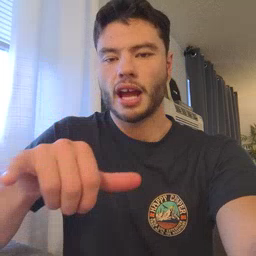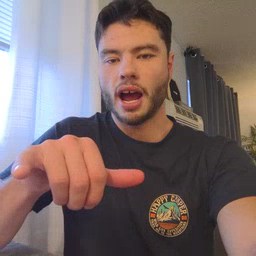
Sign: that